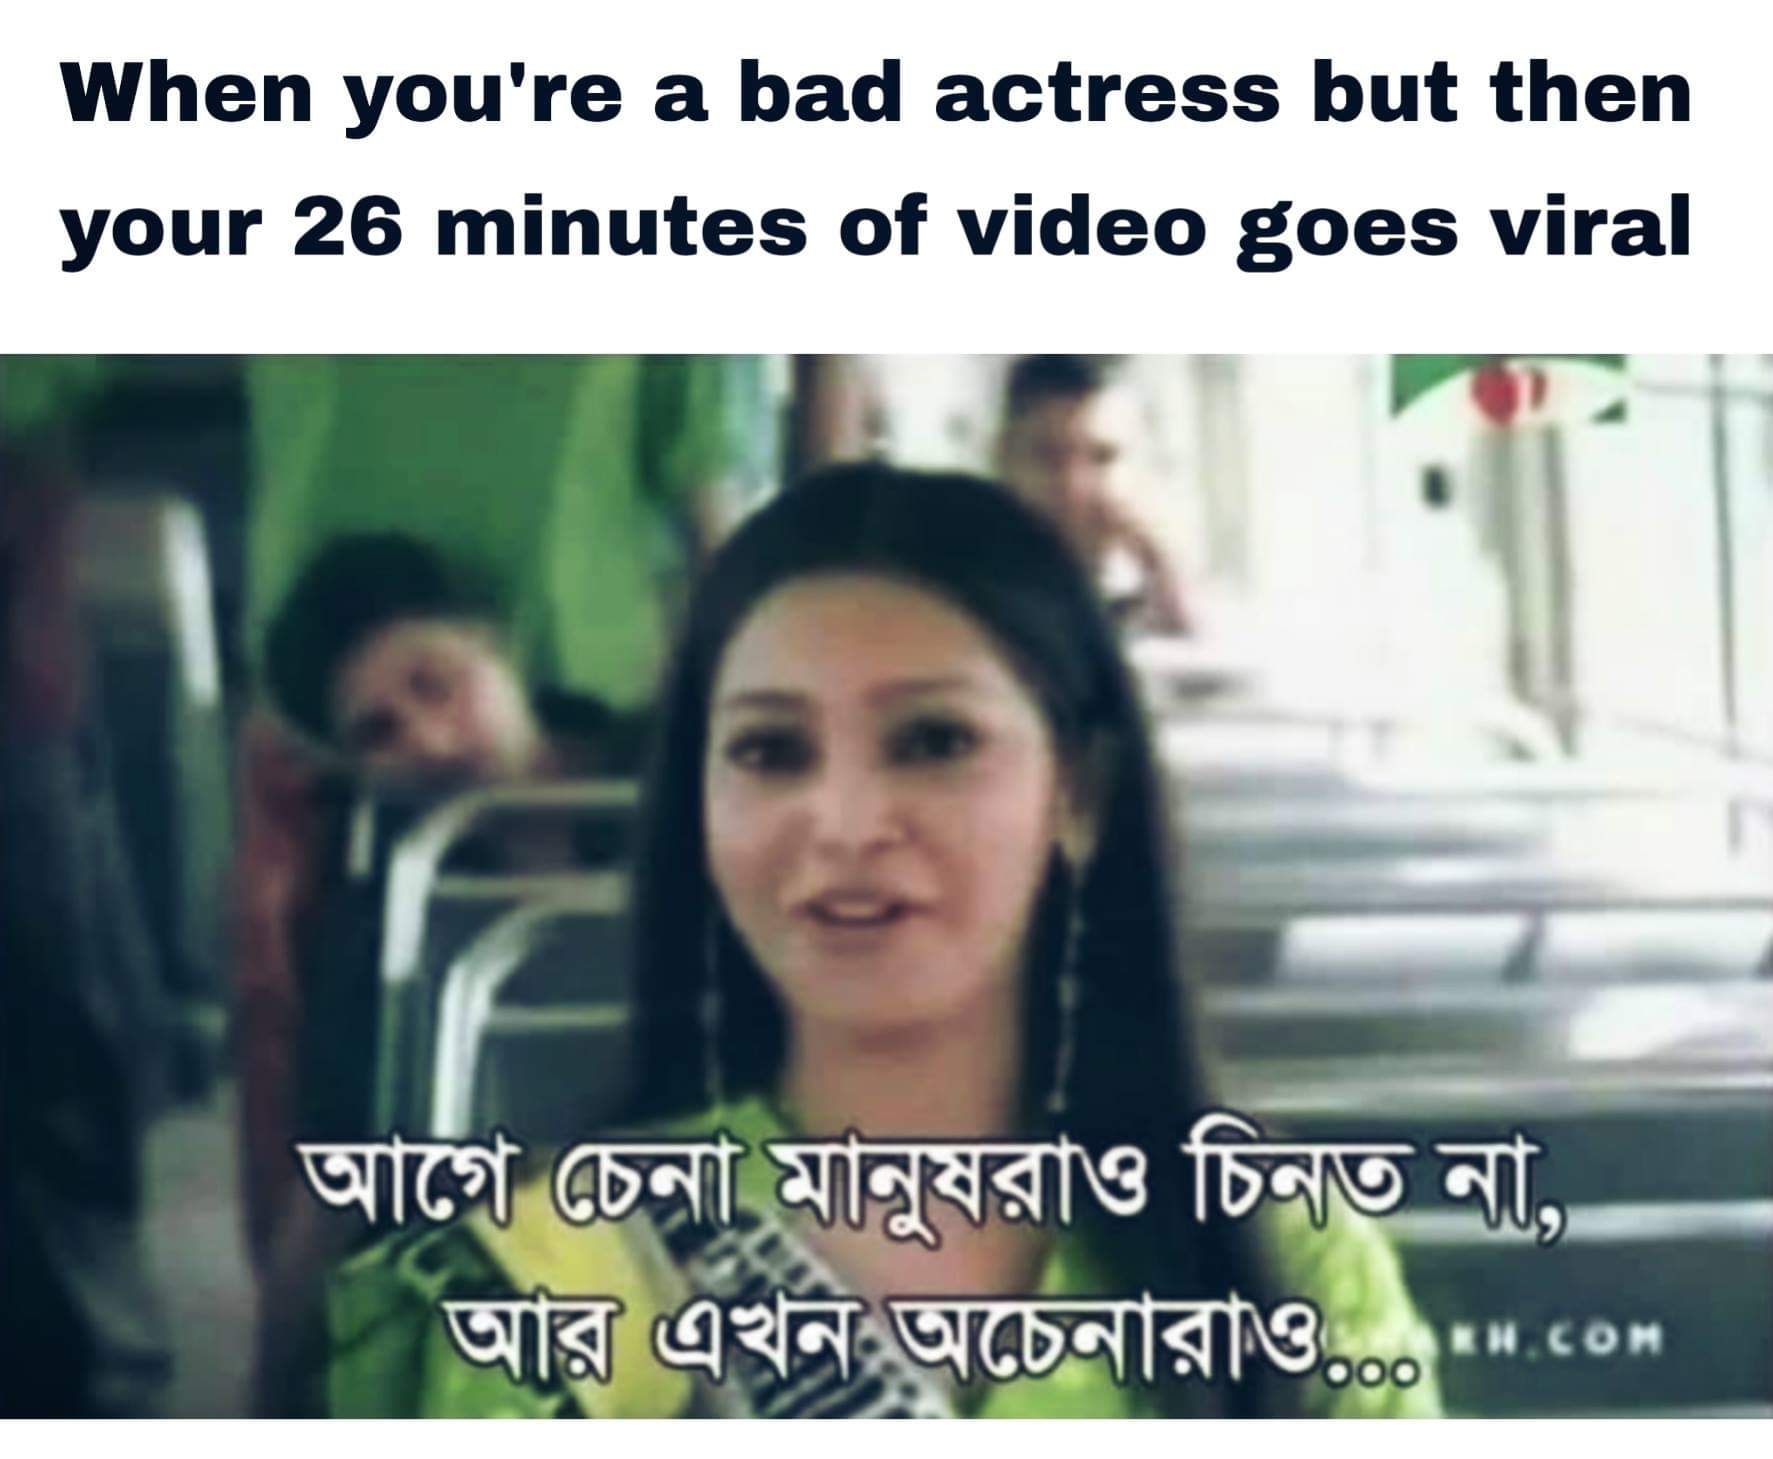
Text: When you are bad actress but then your 26 minutes of video goes viral  আগে চেনা মানুষরাও চিনত না, আর এখন অচেনারাও...
Label: Hate
Hate category: Personal Offence
Targeted group: Individual